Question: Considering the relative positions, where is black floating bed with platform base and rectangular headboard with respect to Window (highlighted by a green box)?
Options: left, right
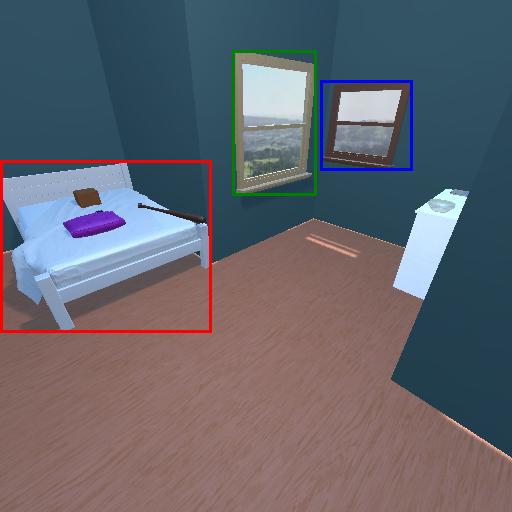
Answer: left